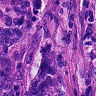
Metastatic tissue present: yes